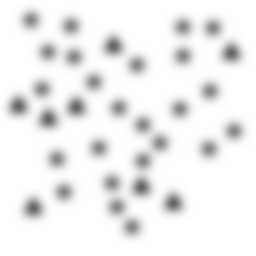
Squares: 0
Triangles: 8
Stars: 24
Total shapes: 32